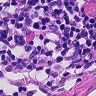
Metastatic tissue present: no